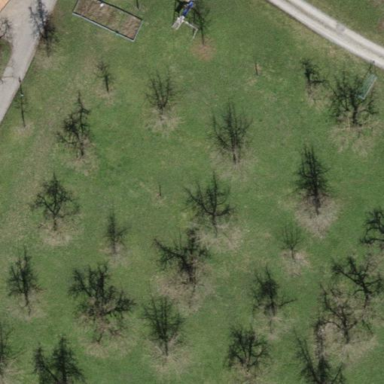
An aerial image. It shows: Orchard filled with cherry trees.